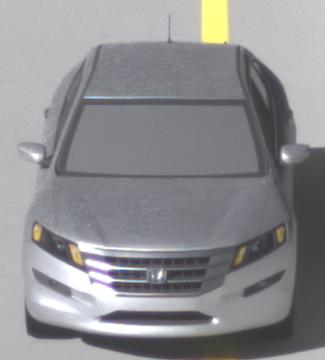
Make: Honda
Model: Crosstour
Detailed model: -
Model produced from: 2009
Model produced until: 2012
Doors: 4
Color: white
Road condition: dry road
Daytime: morning or afternoon
Contrast: high contrast